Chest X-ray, PA view. Patient: 35 years old, sex F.
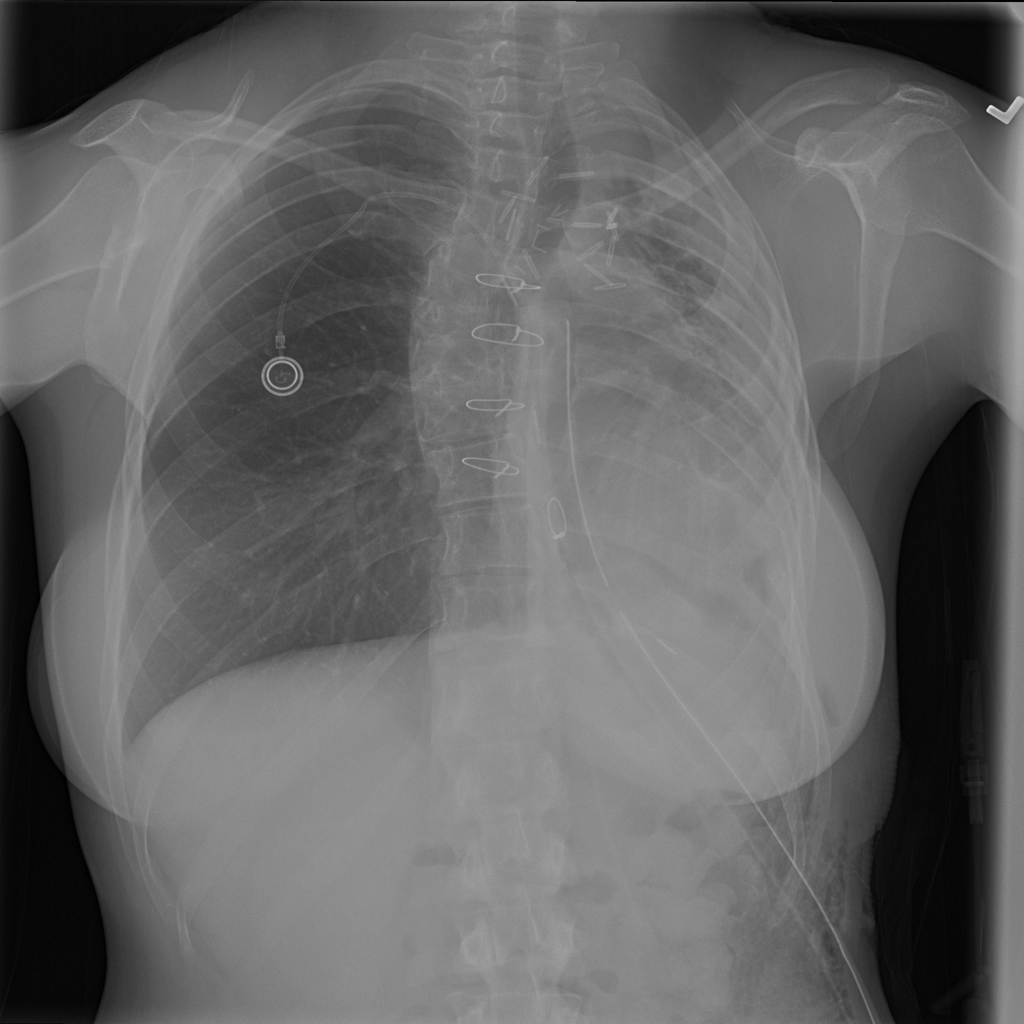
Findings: No Finding